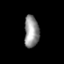
Tissue: prostate
Cell type: T cells
Senescence score: 0.3276
Nuclear area (px): 459
Mean DAPI intensity: 145.392